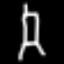
Label: The Eiffel Tower